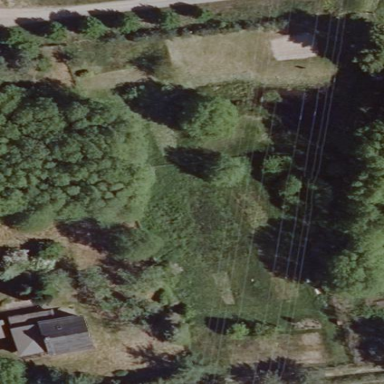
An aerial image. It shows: Garden that is leisure land.